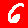
Digit: 6